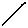
Label: line